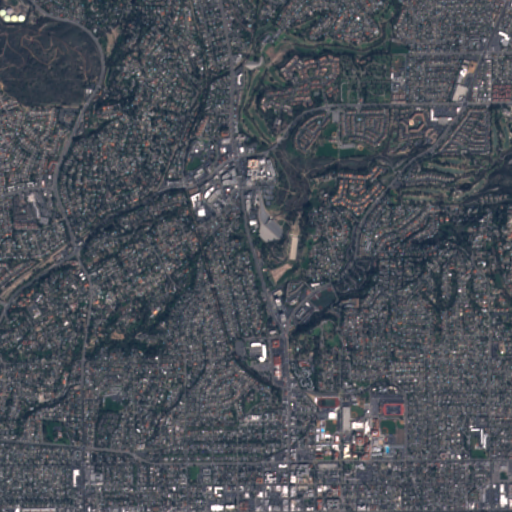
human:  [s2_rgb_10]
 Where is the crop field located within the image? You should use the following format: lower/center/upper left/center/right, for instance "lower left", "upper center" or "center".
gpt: The crop field is located in the lower right of the image.
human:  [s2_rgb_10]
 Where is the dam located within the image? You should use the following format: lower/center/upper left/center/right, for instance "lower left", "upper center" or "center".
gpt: The dam is located in the upper center of the image.
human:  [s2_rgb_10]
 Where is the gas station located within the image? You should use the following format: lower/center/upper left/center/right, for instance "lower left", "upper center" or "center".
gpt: The gas station is located in the lower right of the image.
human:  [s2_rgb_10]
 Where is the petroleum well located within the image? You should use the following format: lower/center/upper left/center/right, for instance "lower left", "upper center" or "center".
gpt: The petroleum well is located in the upper right of the image.
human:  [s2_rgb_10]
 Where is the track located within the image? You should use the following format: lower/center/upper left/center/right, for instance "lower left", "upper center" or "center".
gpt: The track is located in the lower right of the image.
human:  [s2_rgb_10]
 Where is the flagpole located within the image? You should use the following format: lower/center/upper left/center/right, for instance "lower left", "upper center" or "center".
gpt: The flagpole is located in the lower right of the image.
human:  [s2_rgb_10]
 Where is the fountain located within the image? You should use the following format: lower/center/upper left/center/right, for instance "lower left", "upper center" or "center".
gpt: The fountain is located in the lower center of the image.
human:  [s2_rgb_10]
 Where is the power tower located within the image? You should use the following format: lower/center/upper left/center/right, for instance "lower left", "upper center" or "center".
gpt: There is no power tower in the image.